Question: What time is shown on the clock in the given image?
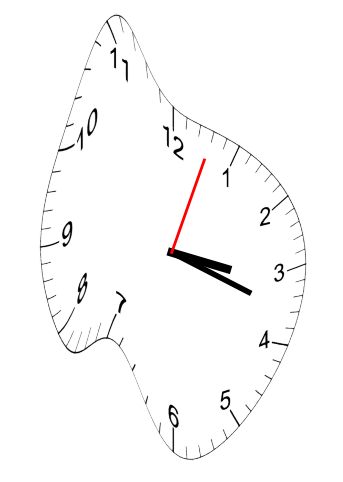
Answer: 03:18:03